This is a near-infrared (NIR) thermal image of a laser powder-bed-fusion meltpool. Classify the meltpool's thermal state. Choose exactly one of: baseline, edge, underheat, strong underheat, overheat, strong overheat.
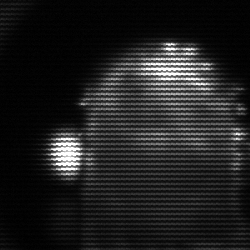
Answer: baseline